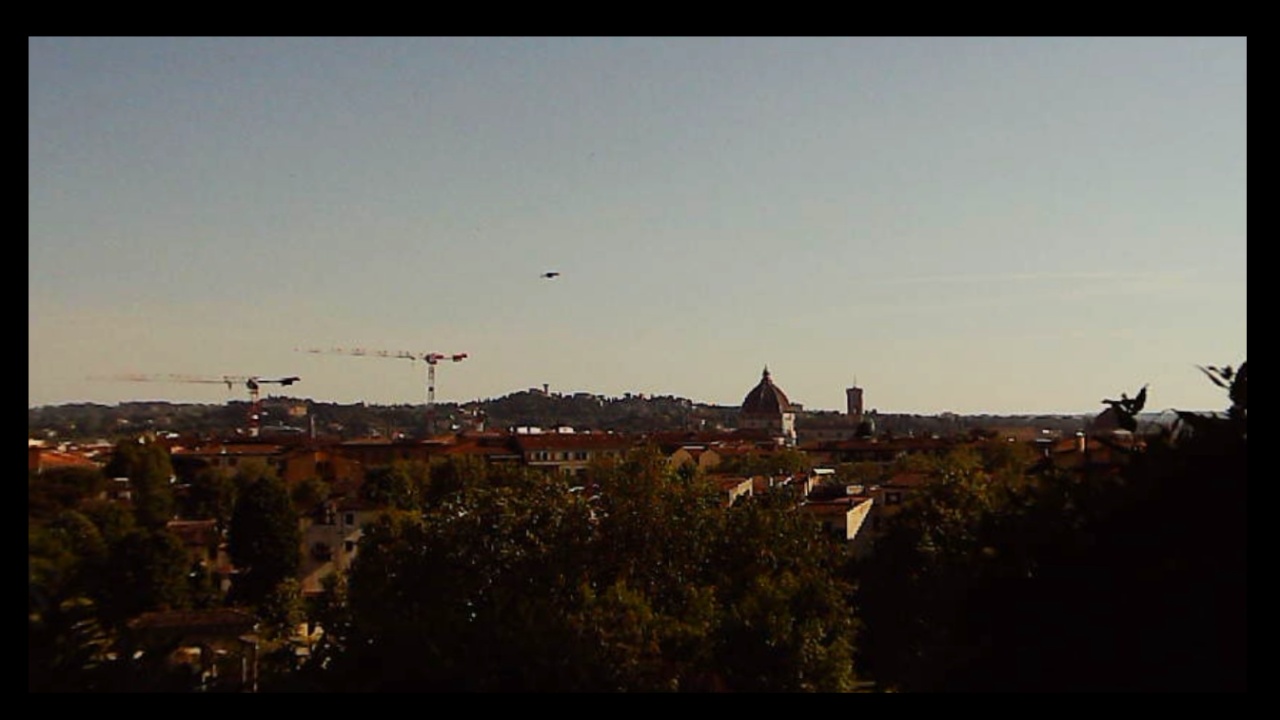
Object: DJI Mini 3